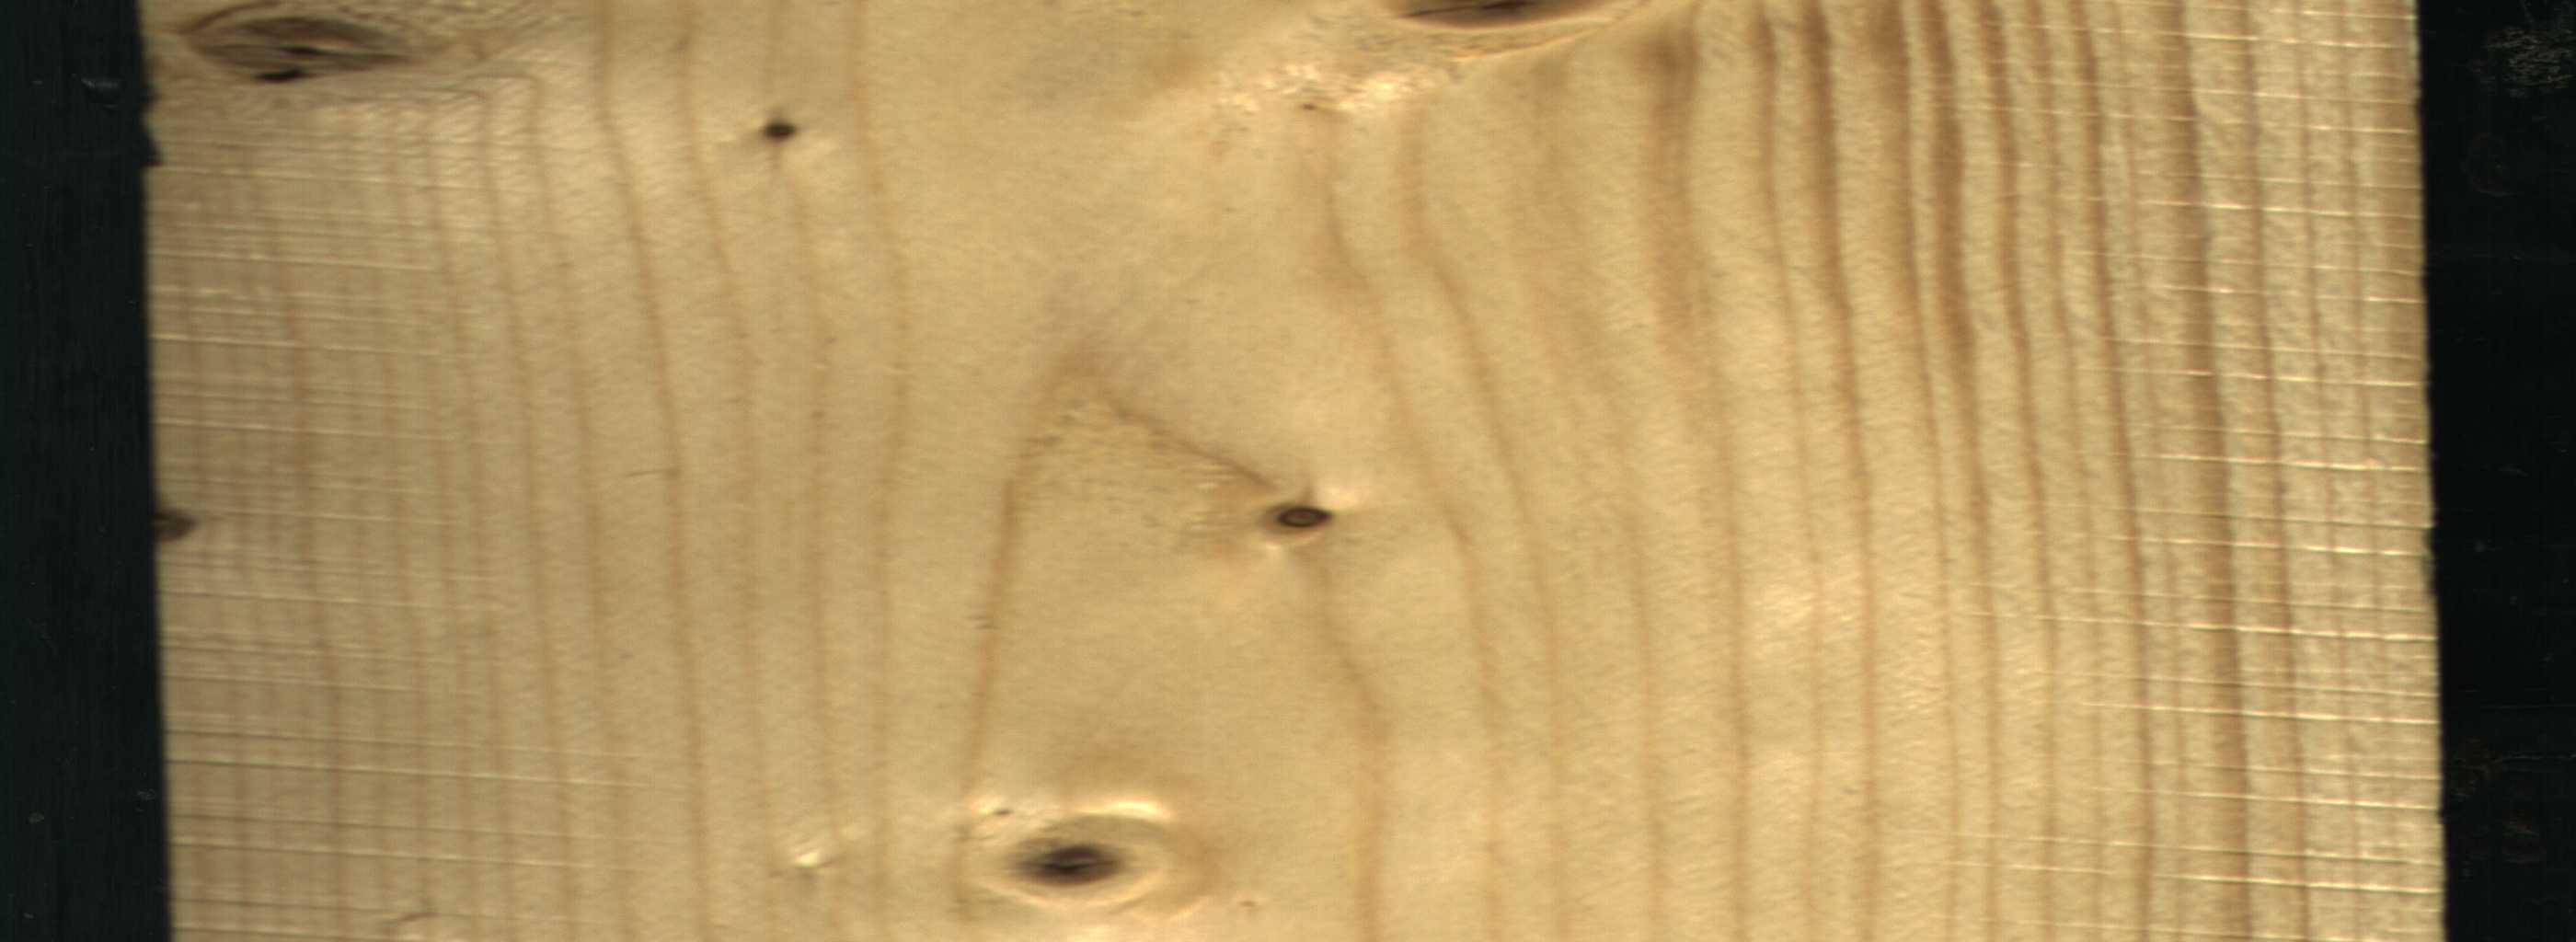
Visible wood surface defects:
Dead_Knot
Live_Knot
Live_Knot
Live_Knot
Live_Knot
Live_Knot